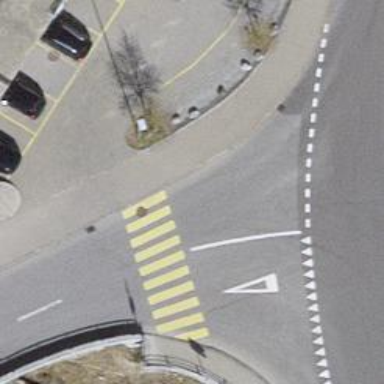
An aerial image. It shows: Uncontrolled zebra crossing with notable zebra markings.